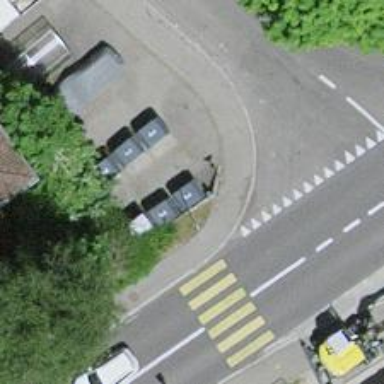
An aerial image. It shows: Recycling container at amenity designated for recycling.